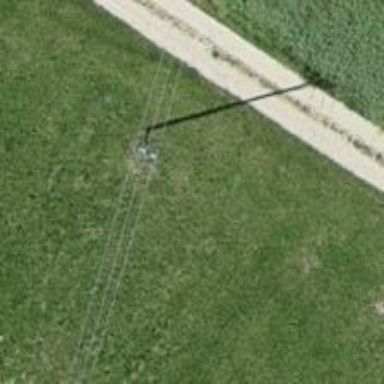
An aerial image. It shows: Power pole.